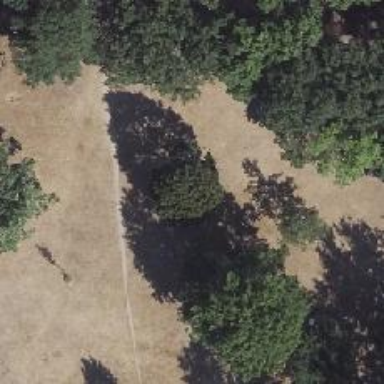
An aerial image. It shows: Deciduous broadleaved tree in park.